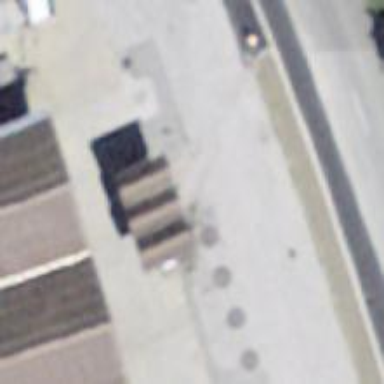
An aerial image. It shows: Fuel station.